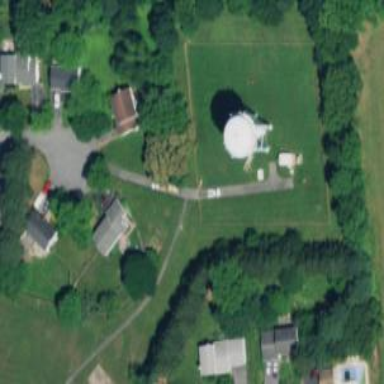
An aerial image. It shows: Water tower that is man-made.